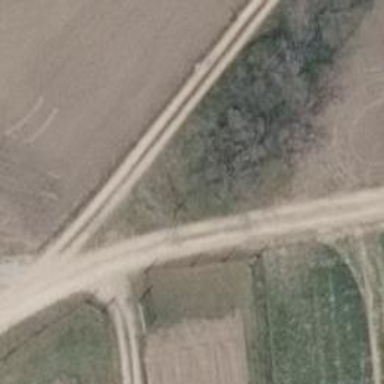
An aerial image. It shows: Sandy track road with grade3 tracktype.